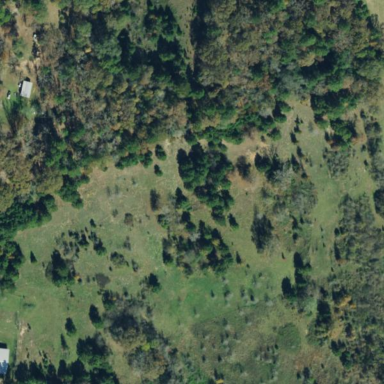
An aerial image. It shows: Mixed woodland area with variety of leaf types and cycles.